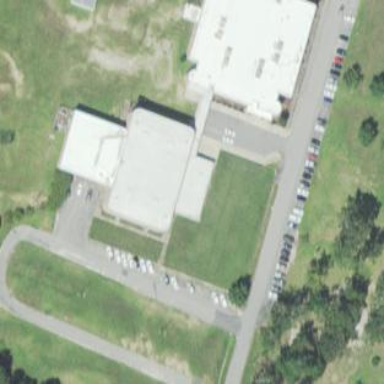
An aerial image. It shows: School building.